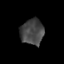
Tissue: skin
Cell type: Epithelial cells
Senescence score: 0.2722
Nuclear area (px): 578
Mean DAPI intensity: 70.107